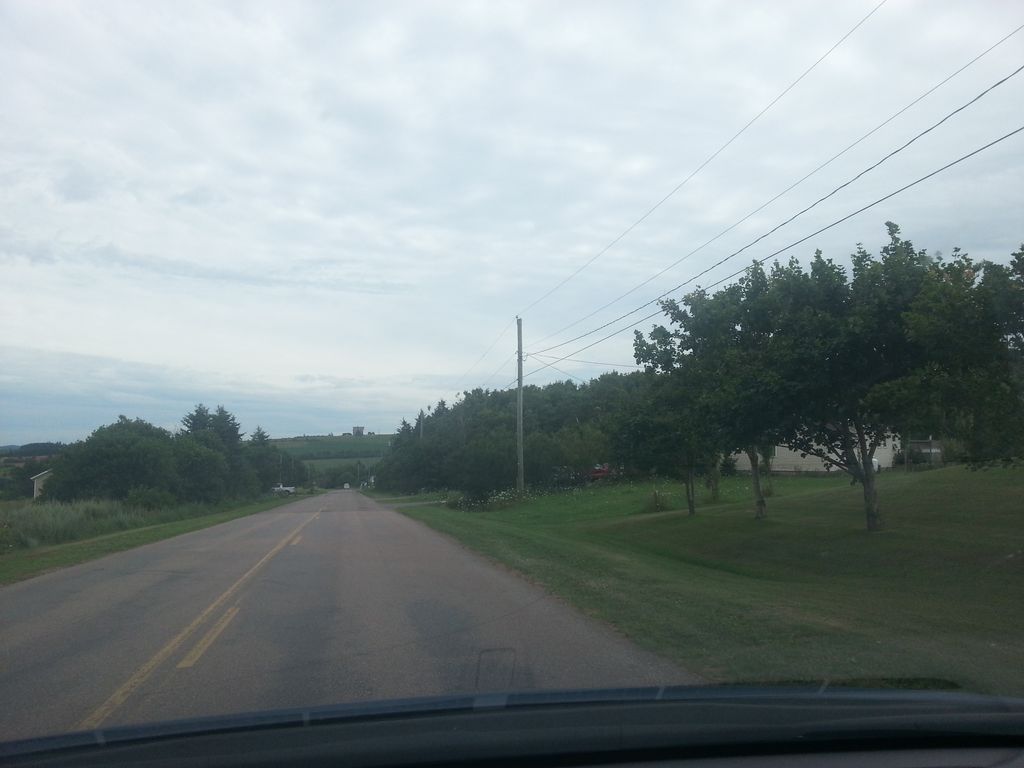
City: charlottetown